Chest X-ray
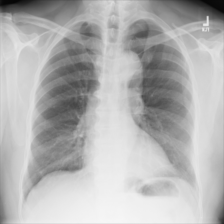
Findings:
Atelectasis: negative
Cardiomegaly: negative
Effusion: negative
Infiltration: negative
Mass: negative
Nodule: negative
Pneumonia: negative
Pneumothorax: negative
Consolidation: negative
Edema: negative
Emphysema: negative
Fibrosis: negative
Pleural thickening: negative
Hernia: negative